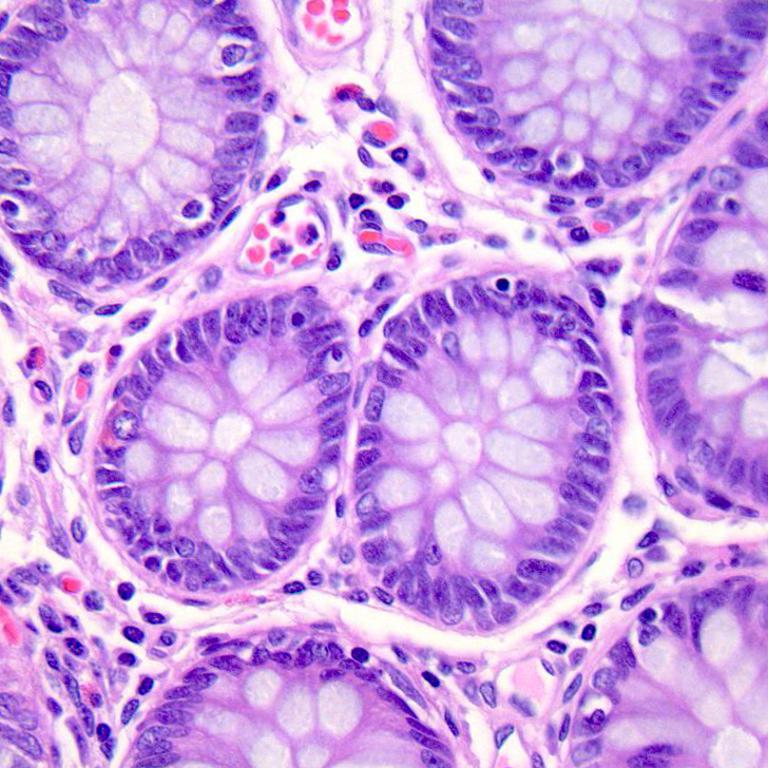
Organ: colon
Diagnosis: benign